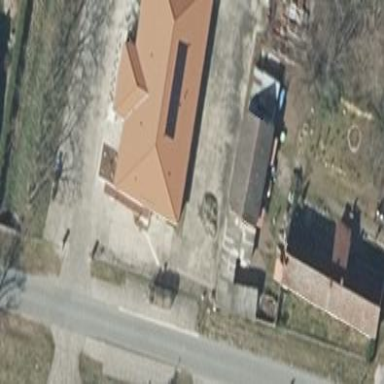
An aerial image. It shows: Gabled roof of grey-colored farm auxiliary building with its roof oriented along the structure.